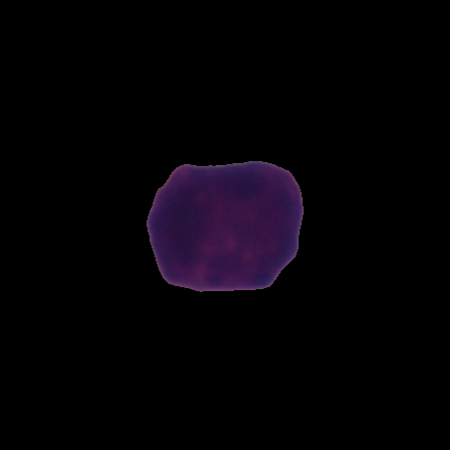
Label: healthy